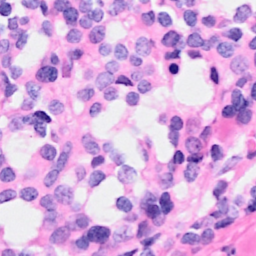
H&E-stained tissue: Breast